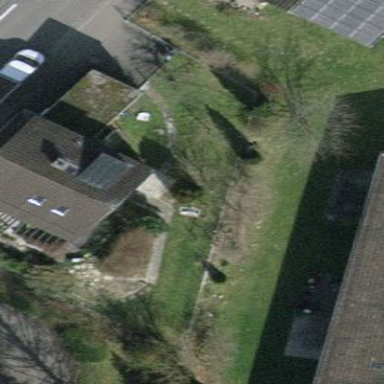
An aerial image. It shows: Detached building.